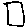
Label: square